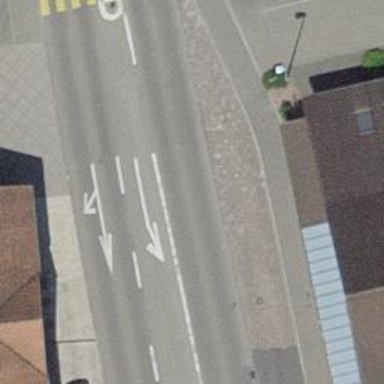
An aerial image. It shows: Bus stop equipped with public transport stop position.